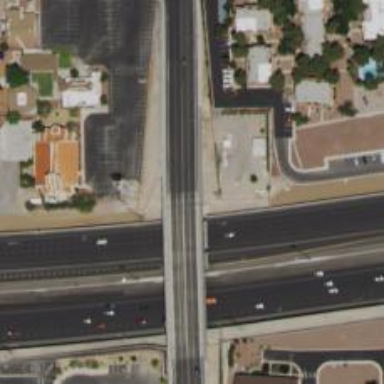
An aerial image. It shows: Tertiary road with bridge.